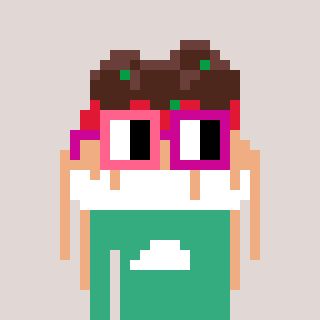
a pixel art character with square pink and red glasses, a spaghetti-shaped head and a teal-colored body on a warm background